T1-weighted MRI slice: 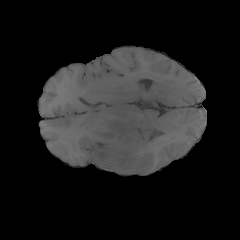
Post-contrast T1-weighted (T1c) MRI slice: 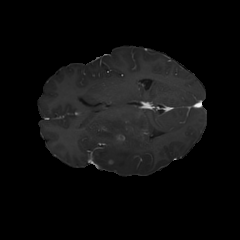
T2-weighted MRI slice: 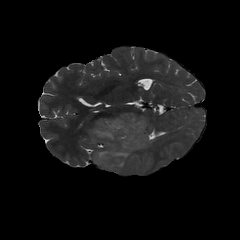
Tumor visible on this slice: yes